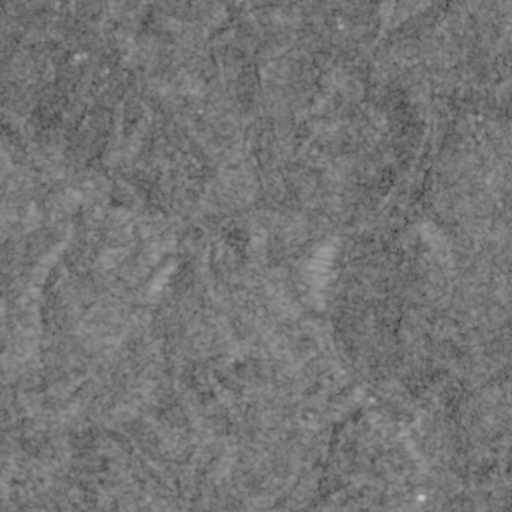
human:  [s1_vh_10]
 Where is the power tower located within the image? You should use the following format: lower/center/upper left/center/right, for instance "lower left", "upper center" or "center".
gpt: The power tower is located in the lower left of the image.
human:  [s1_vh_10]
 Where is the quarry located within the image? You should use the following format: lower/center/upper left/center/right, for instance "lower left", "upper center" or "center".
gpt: The quarry is located in the lower right of the image.
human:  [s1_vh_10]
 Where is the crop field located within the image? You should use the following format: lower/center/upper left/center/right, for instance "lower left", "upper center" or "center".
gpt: There is no crop field in the image.

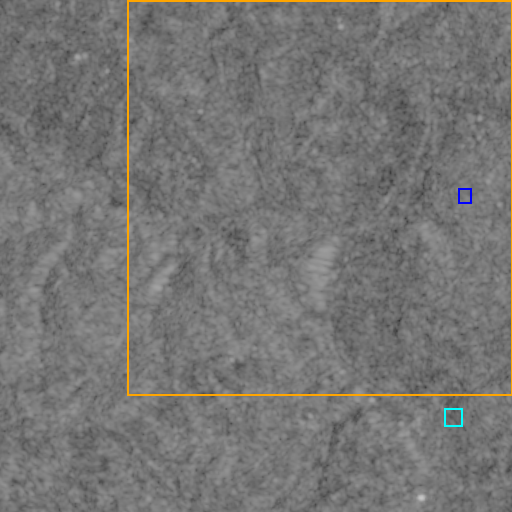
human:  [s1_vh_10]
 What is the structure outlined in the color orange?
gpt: The structure outlined in orange is a crop field.
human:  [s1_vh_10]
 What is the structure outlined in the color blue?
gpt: The structure outlined in blue is a park.
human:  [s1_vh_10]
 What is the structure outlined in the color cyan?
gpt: The structure outlined in cyan is a quarry.
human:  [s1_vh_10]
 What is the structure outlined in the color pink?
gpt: There is no pink outline.